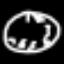
Label: clock